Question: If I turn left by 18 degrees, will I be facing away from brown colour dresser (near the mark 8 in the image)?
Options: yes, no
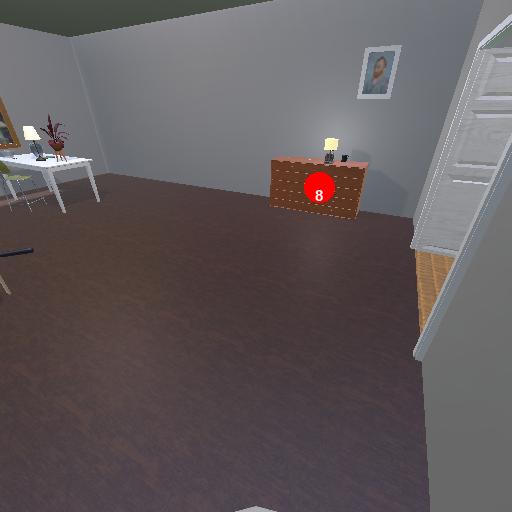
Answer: yes